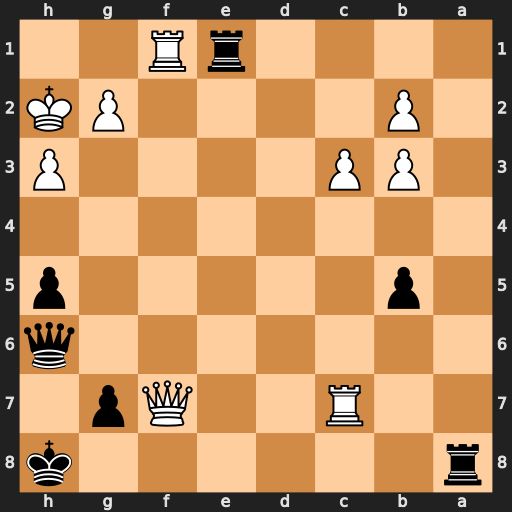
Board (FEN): r6k/2R2Qp1/7q/1p5p/8/1PP4P/1P4PK/4rR2
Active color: b
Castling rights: -
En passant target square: -
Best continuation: Rxf1 Qxf1 Qd6+ g3 Qxc7